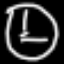
Label: clock